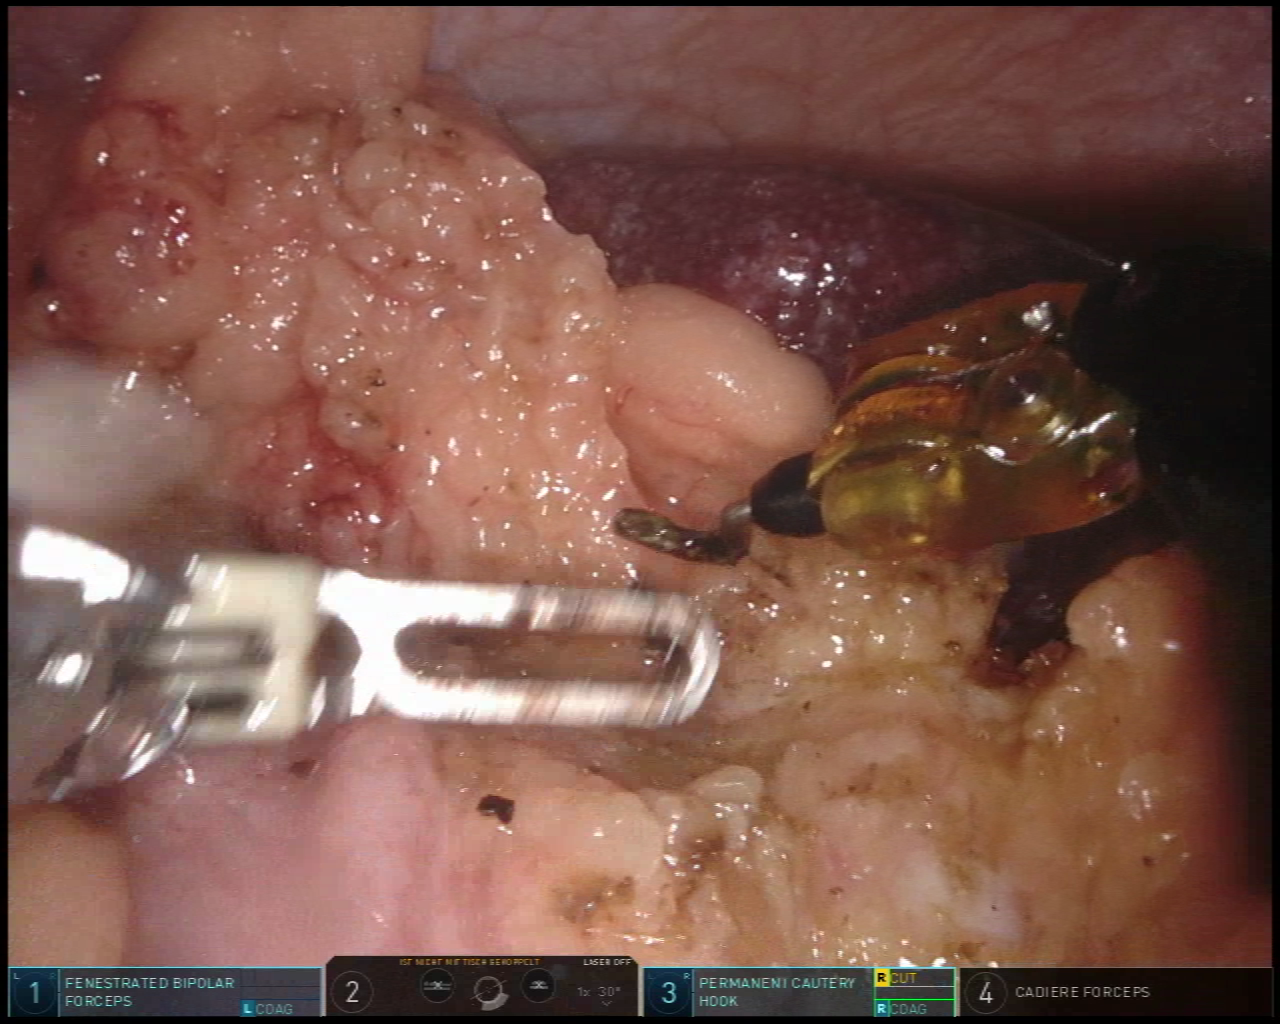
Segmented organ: spleen
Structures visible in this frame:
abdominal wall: yes
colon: yes
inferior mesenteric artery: no
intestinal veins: no
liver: no
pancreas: no
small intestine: no
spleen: yes
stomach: no
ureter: no
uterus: no
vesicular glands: no